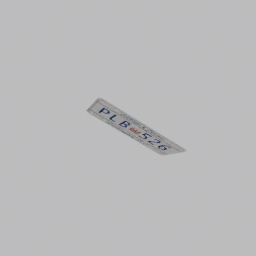
Label: mechanical